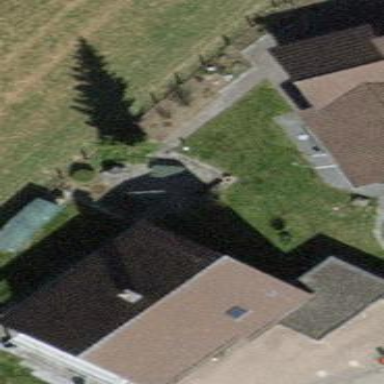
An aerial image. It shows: Detached building with gabled roof.